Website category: game
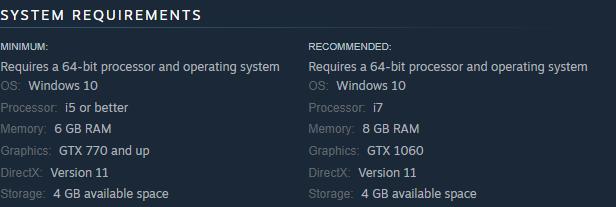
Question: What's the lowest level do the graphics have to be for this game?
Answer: GTX 770 and up

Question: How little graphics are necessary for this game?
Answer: GTX 770 and up

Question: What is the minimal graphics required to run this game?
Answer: GTX 770 and up

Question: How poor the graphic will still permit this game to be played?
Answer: GTX 770 and up

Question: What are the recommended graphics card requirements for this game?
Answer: GTX 1060

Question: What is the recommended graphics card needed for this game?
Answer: GTX 1060

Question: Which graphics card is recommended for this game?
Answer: GTX 1060

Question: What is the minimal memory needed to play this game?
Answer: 6 GB RAM

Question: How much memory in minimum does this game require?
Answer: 6 GB RAM

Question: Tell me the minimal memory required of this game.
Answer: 6 GB RAM

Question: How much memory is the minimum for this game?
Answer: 6 GB RAM

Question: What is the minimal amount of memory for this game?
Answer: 6 GB RAM

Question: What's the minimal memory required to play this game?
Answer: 6 GB RAM

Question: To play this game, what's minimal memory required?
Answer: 6 GB RAM

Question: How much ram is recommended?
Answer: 8 GB RAM

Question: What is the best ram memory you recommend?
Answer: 8 GB RAM

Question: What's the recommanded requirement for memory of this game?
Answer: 8 GB RAM

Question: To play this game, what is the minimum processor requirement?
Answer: i5 or better

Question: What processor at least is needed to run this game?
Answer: i5 or better

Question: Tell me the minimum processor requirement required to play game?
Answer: i5 or better

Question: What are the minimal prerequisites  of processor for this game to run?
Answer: i5 or better

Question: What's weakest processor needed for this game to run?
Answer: i5 or better

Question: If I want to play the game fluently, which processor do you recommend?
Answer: i7

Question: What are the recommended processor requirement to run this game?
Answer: i7

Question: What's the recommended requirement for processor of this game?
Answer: i7

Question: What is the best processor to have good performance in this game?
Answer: i7

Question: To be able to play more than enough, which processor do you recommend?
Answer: i7